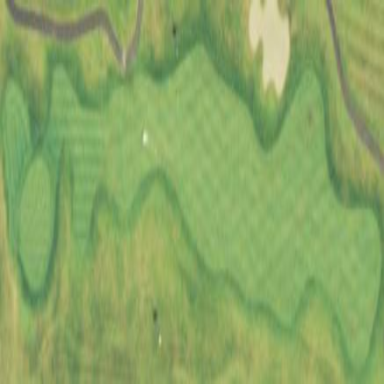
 part of golf course fairway. It is used for the sport of golf."